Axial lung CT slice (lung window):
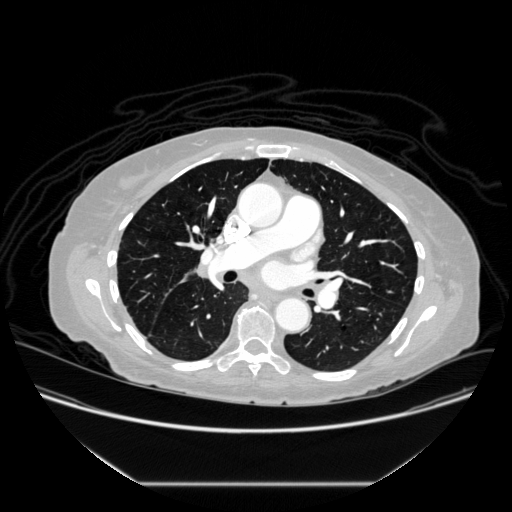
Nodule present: no